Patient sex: M
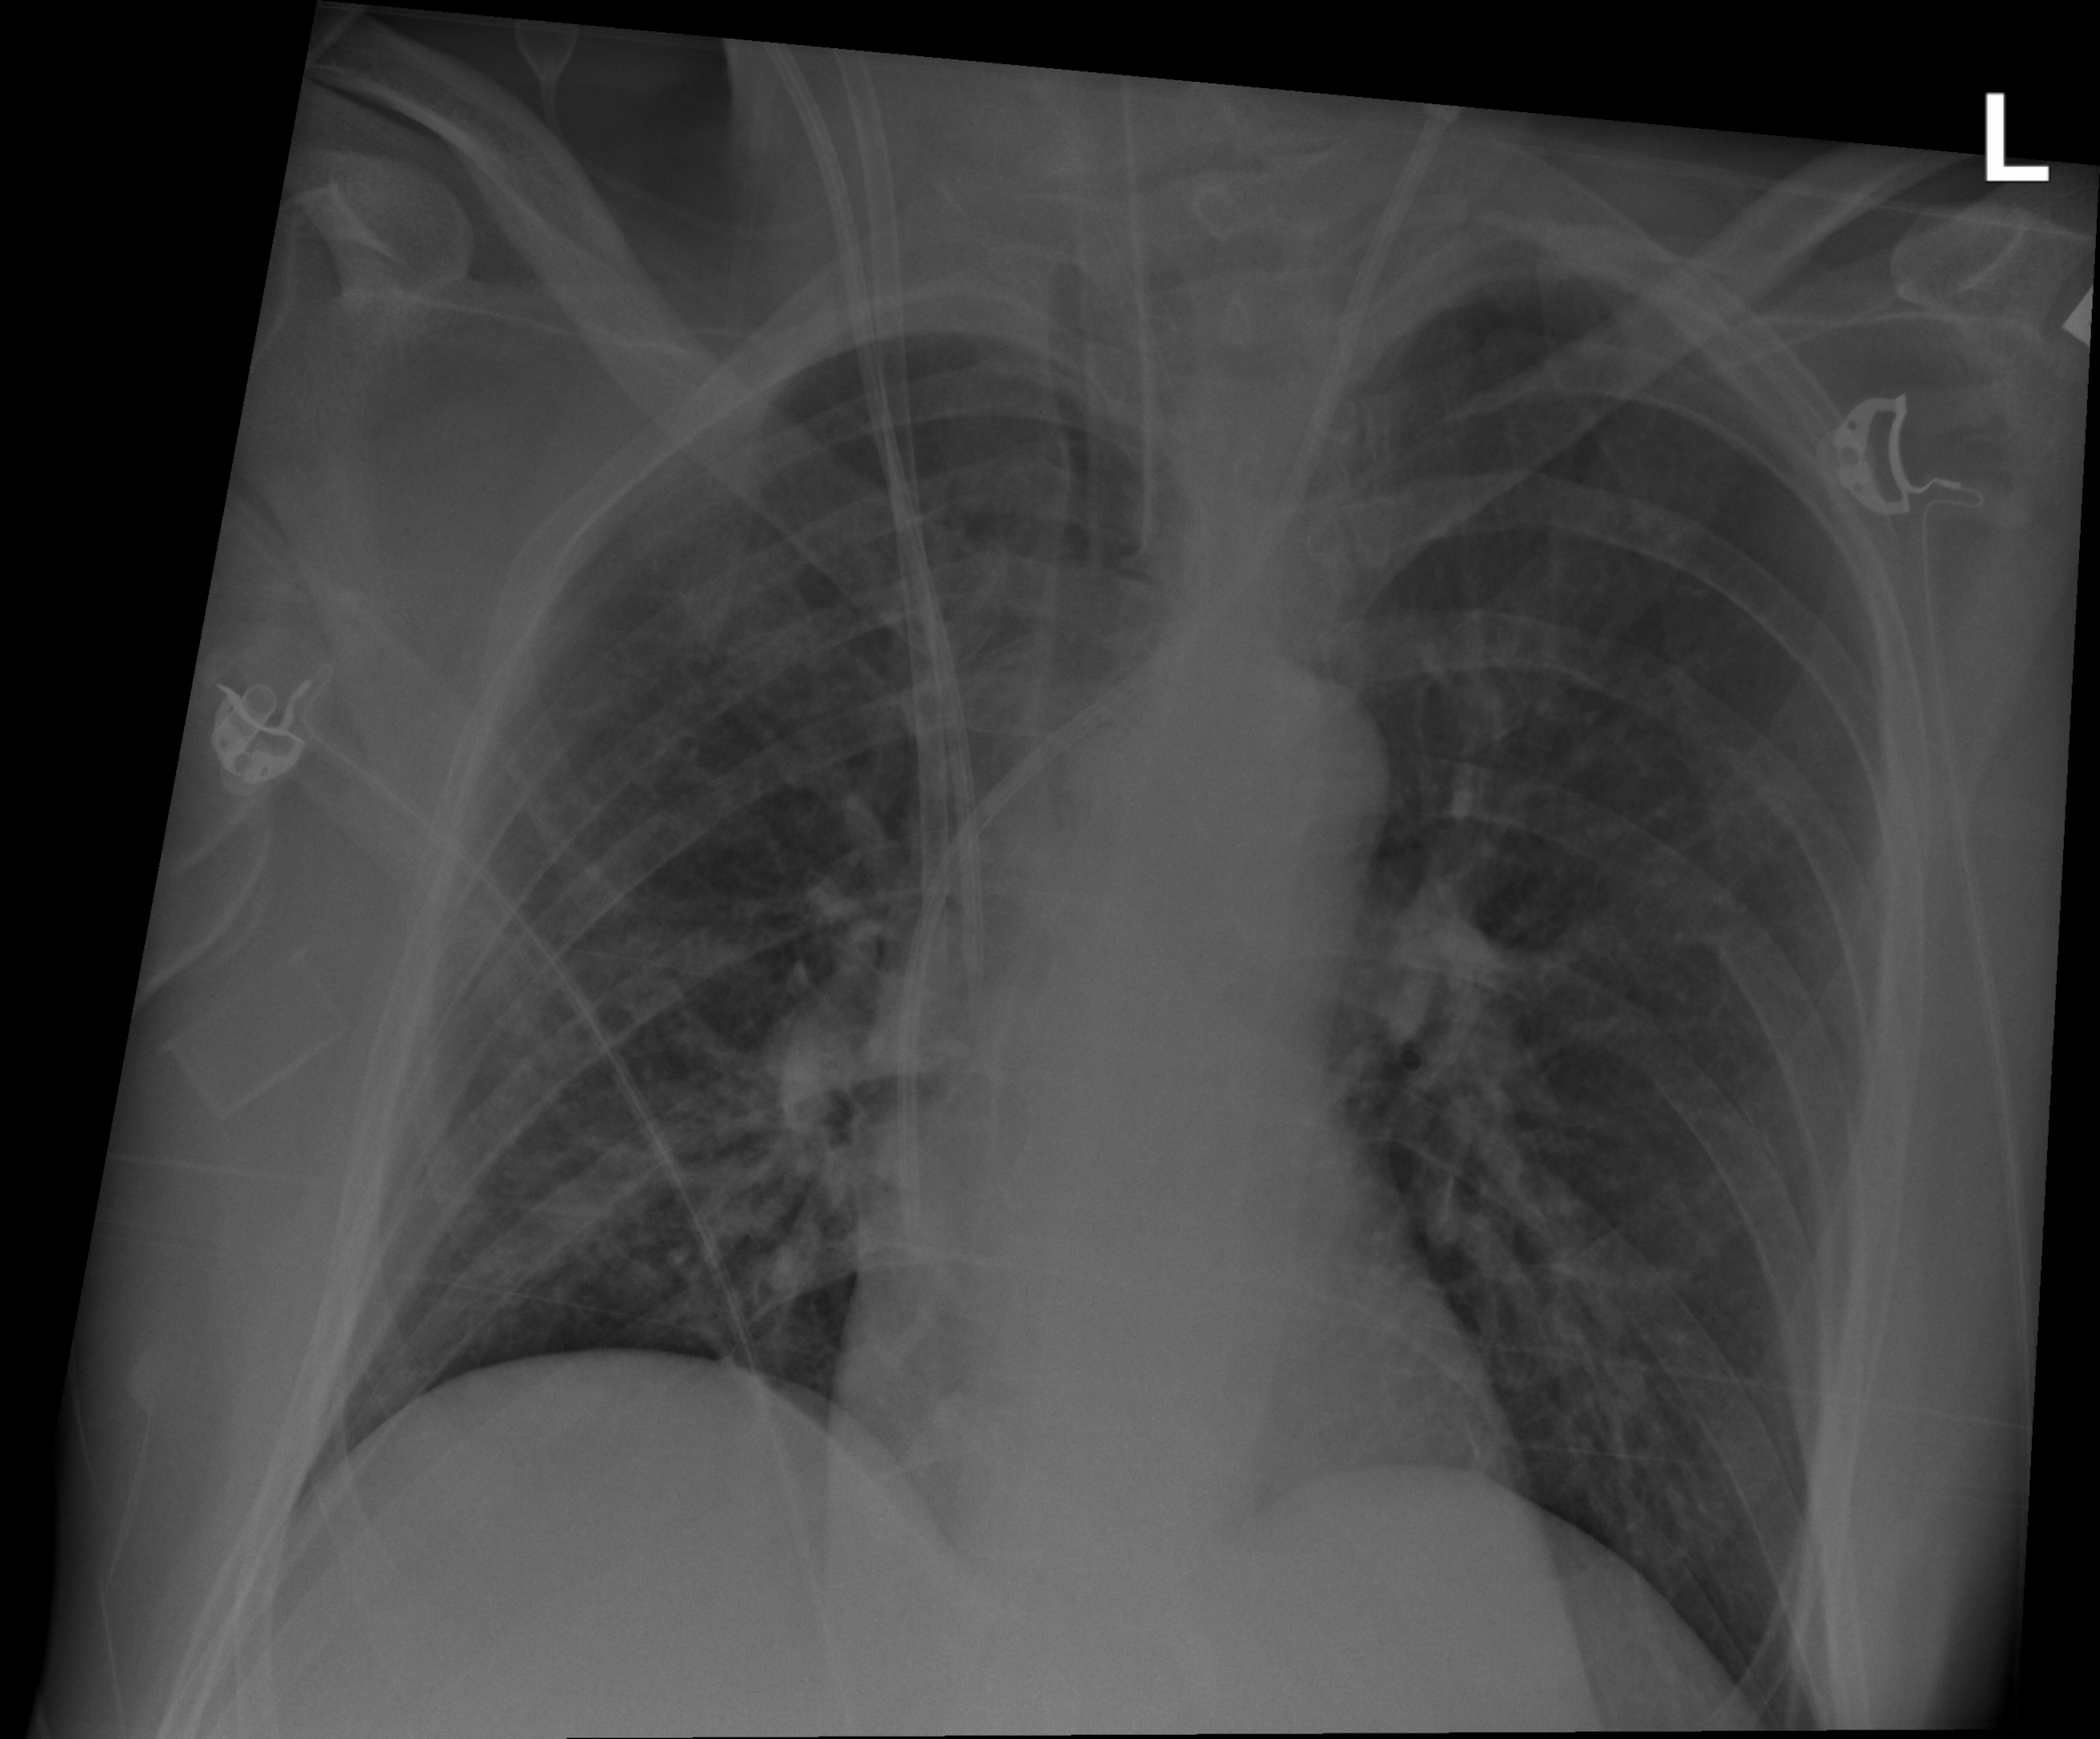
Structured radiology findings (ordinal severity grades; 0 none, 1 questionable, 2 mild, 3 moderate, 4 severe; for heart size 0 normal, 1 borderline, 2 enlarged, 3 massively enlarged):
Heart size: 0
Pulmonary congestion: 2
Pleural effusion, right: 0
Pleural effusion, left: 0
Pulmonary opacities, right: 2
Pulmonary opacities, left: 0
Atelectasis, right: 2
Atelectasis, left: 0